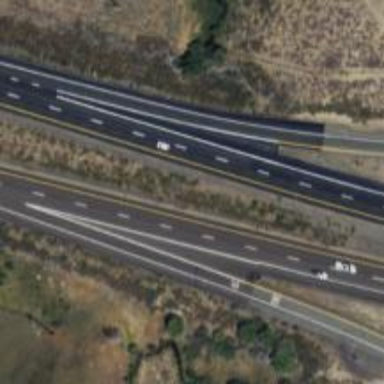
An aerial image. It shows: Asphalt trunk highway which is also expressway.